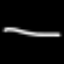
Label: line